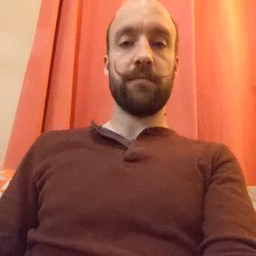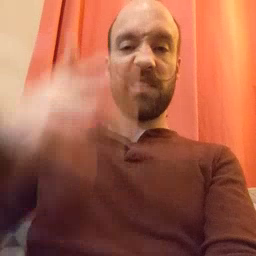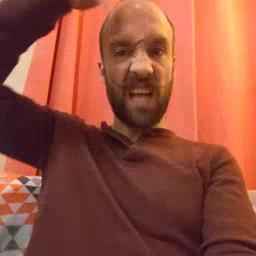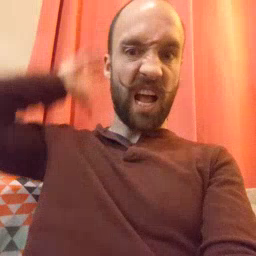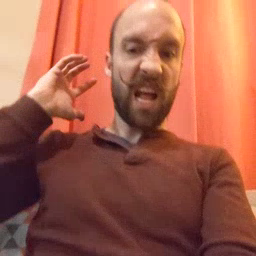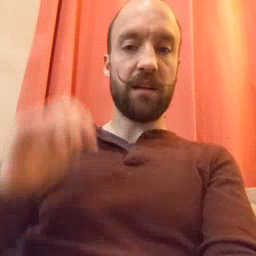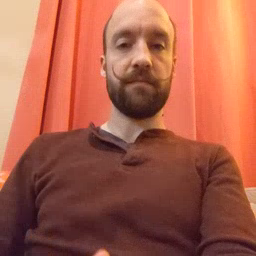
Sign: lion